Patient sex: M
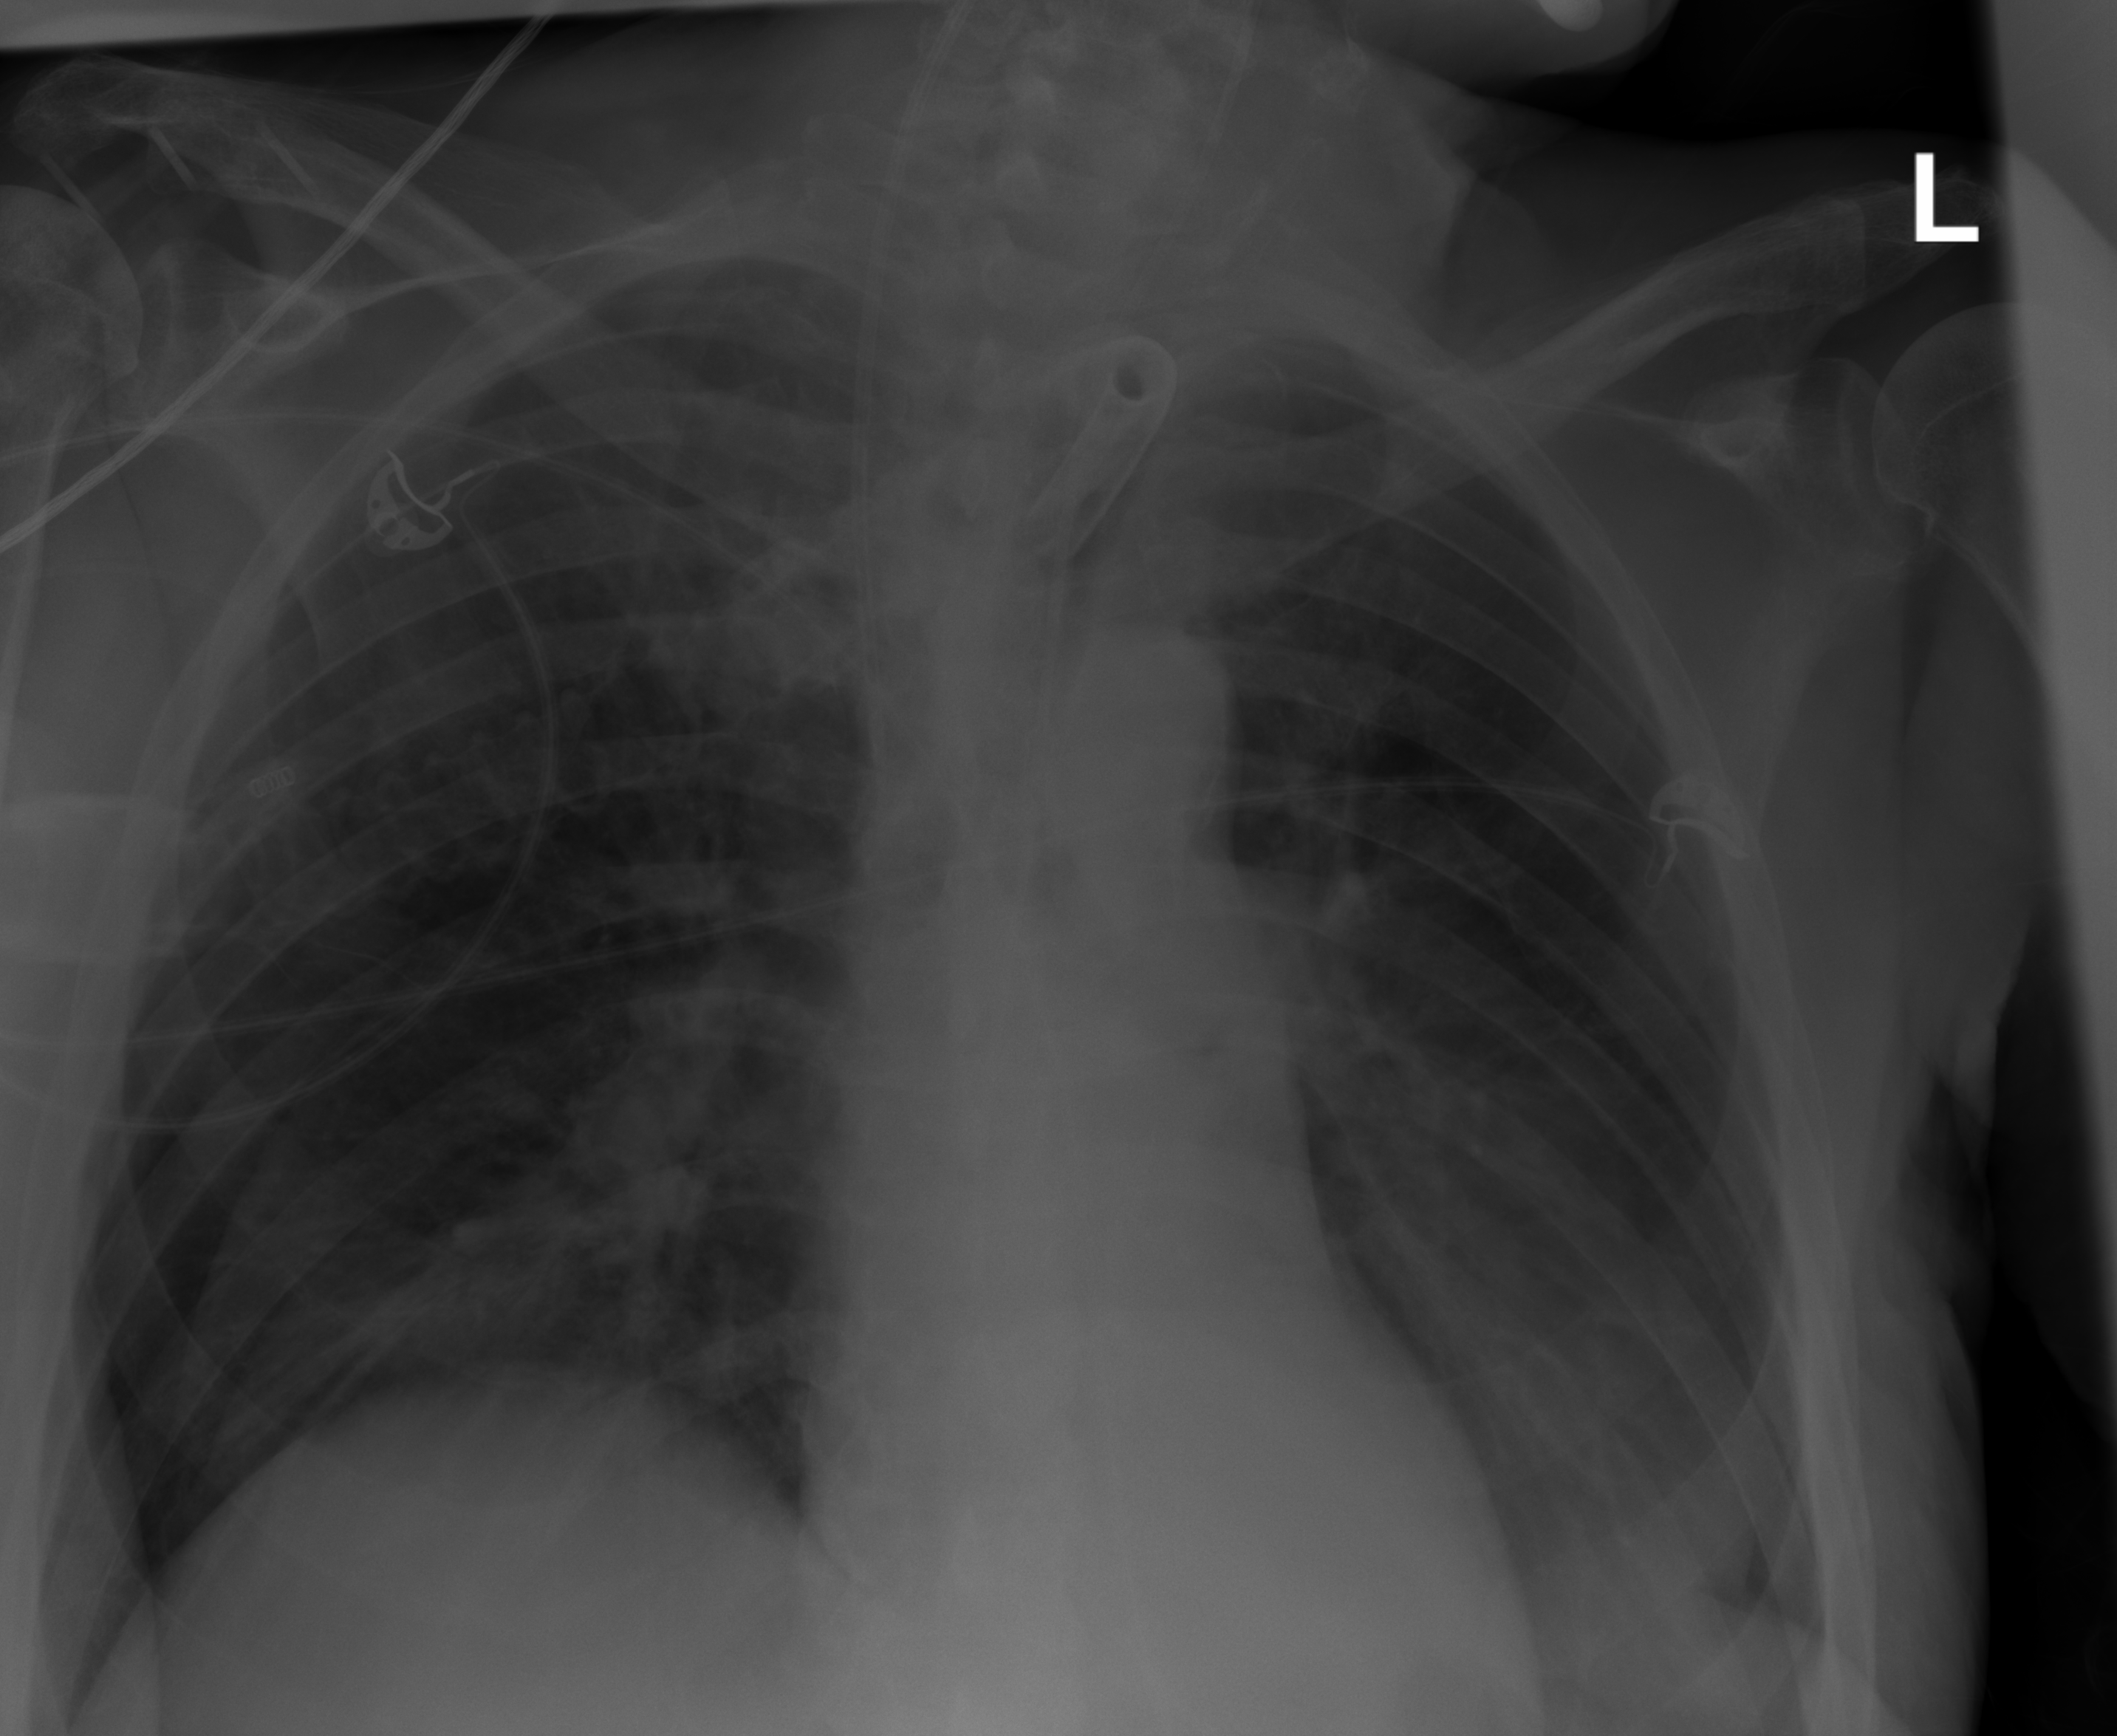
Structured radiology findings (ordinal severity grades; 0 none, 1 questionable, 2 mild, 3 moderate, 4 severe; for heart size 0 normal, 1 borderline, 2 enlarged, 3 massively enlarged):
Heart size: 0
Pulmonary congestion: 0
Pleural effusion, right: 0
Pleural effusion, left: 1
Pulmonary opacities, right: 0
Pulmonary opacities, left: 0
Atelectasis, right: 0
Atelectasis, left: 0